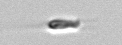
Label: flagellate_morphotype3